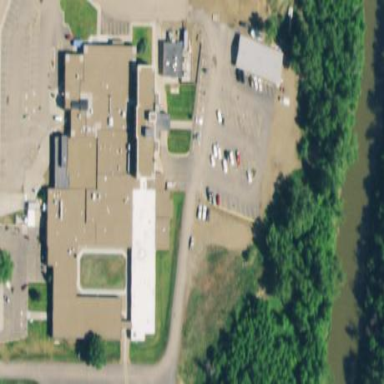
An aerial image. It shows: Healthcare facility identified as hospital.